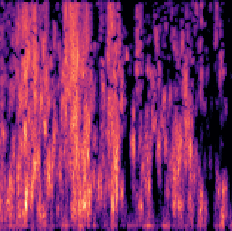
Sound class: Sea waves